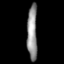
Tissue: prostate
Cell type: T cells
Senescence score: 0.7537
Nuclear area (px): 554
Mean DAPI intensity: 144.545